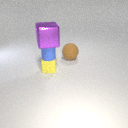
large purple metal cube above small blue rubber cylinder